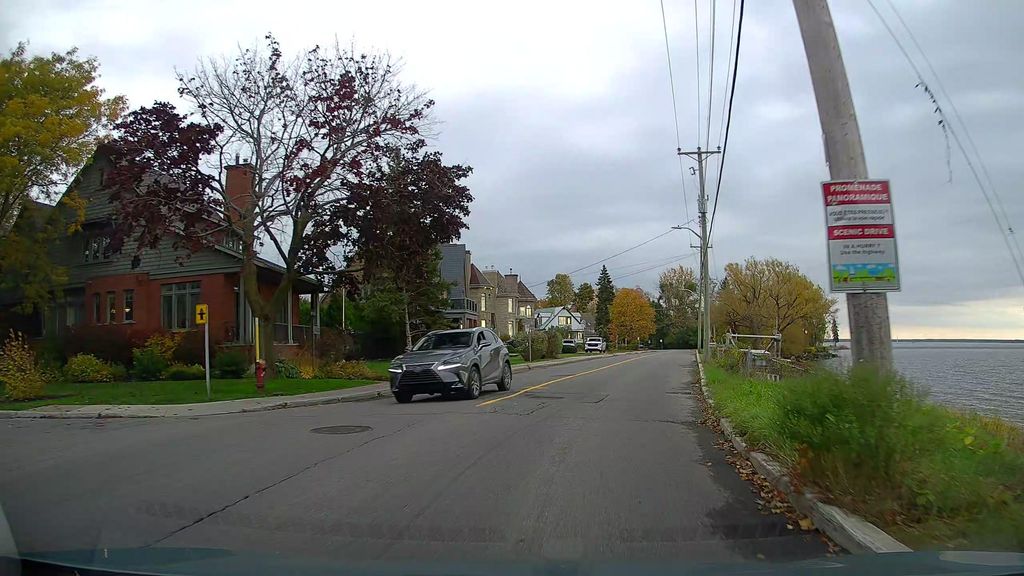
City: montreal